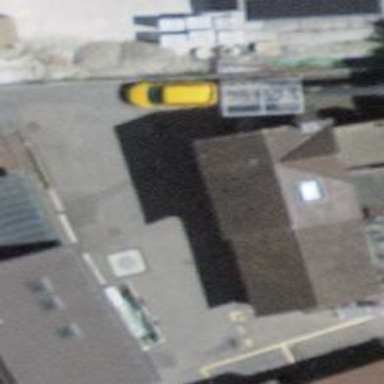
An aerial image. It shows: Garage building.